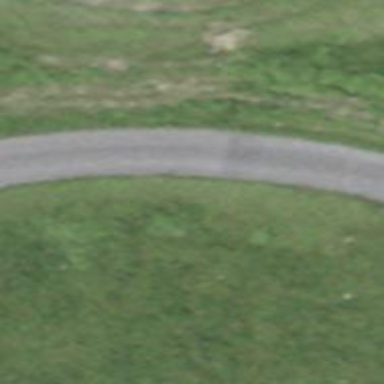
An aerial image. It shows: Unclassified road.